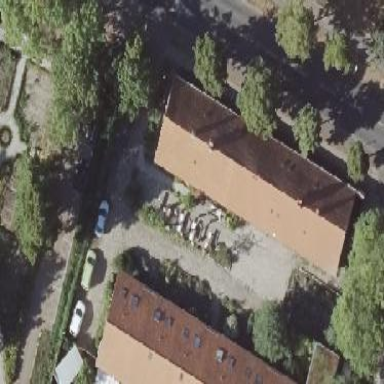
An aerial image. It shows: Gabled roof on residential building.